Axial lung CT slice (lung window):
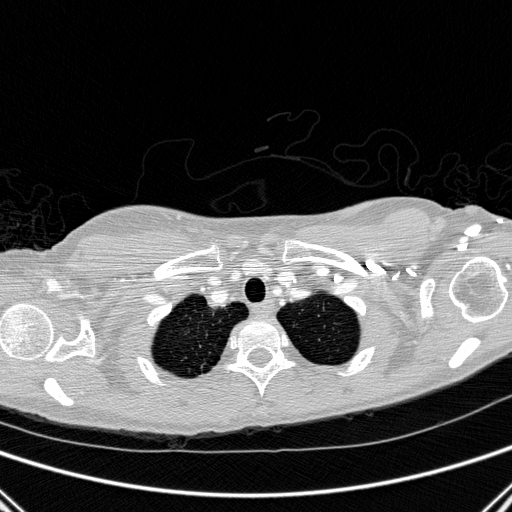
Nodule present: no